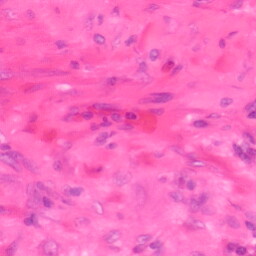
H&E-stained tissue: Colon